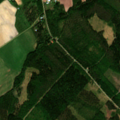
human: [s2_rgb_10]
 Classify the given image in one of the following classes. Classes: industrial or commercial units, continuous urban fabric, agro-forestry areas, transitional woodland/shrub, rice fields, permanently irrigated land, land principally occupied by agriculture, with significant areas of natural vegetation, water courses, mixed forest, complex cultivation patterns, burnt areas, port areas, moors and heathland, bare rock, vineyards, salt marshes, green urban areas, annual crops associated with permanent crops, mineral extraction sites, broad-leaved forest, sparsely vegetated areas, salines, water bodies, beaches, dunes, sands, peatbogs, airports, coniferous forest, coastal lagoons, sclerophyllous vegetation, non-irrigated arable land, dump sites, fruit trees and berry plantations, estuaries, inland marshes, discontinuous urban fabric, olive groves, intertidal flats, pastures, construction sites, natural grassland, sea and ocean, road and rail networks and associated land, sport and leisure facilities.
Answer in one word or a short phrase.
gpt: non-irrigated arable land, land principally occupied by agriculture, with significant areas of natural vegetation, coniferous forest, mixed forest